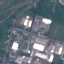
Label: Industrial